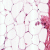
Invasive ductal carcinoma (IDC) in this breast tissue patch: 0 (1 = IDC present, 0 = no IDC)